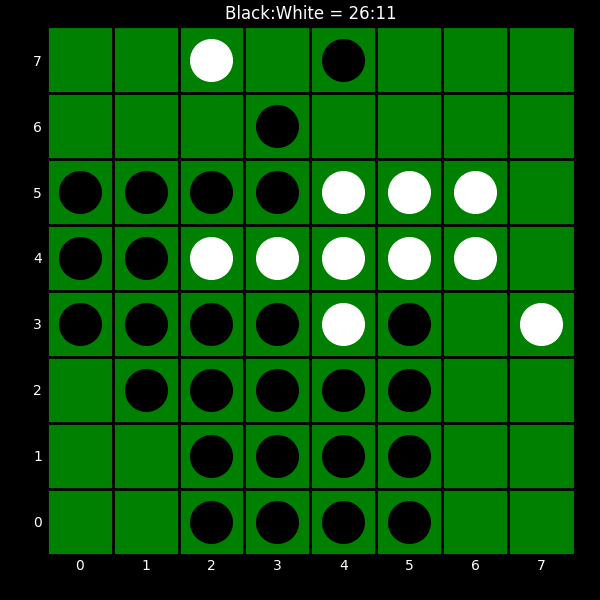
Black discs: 26
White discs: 11